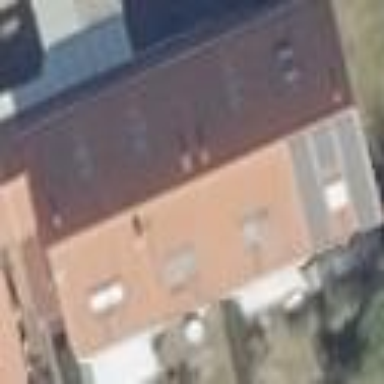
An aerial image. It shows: Terrace building.